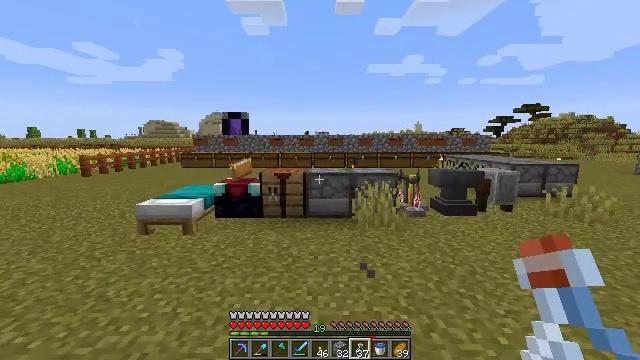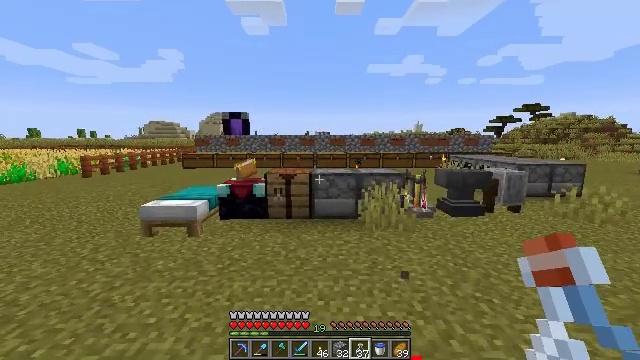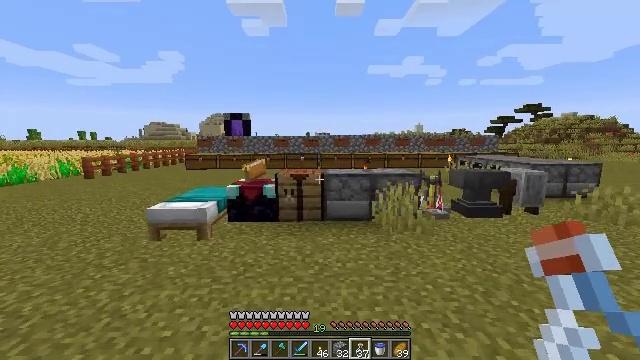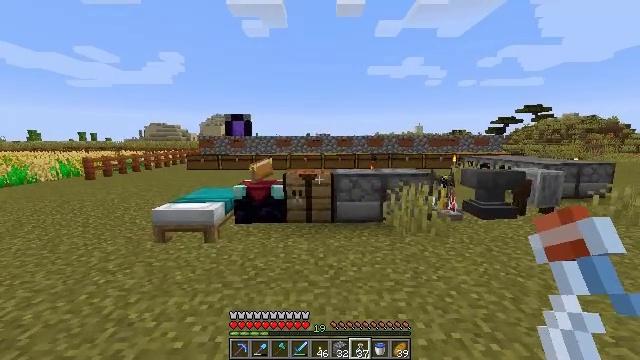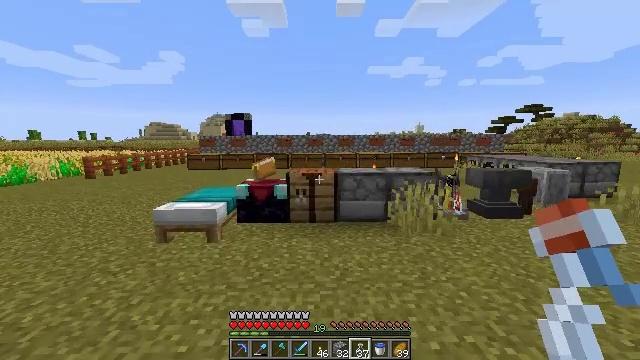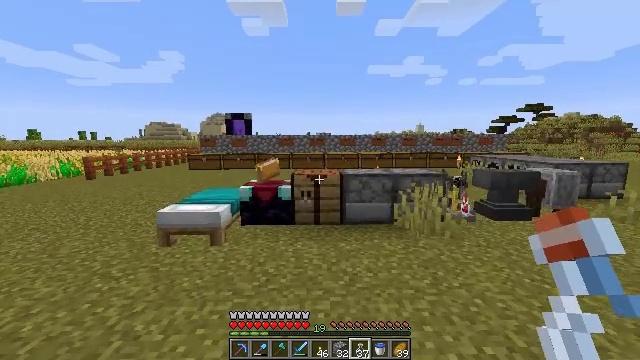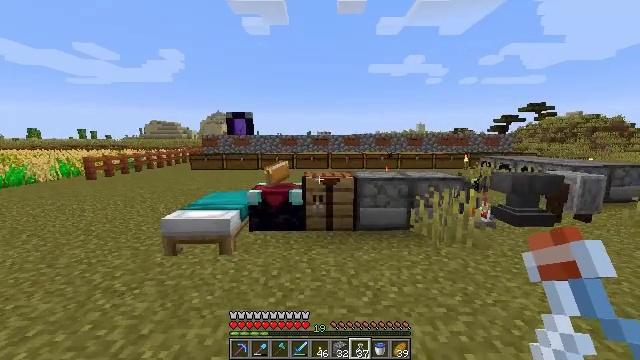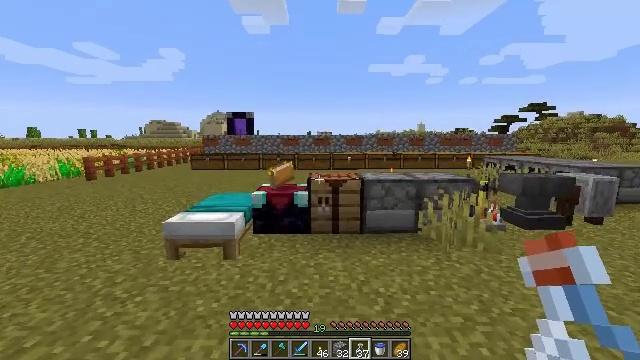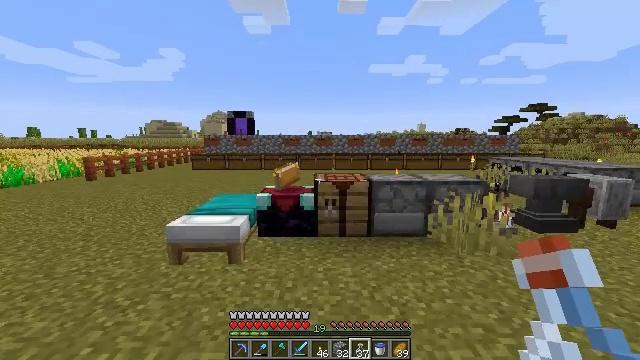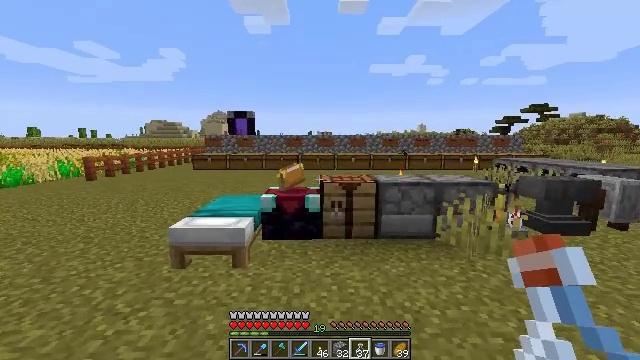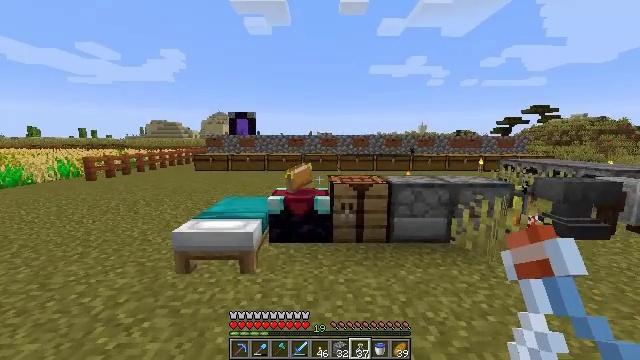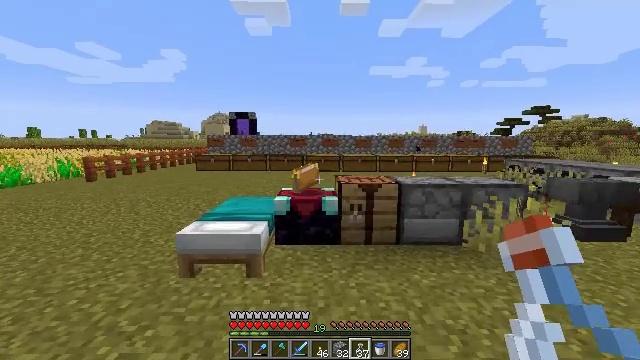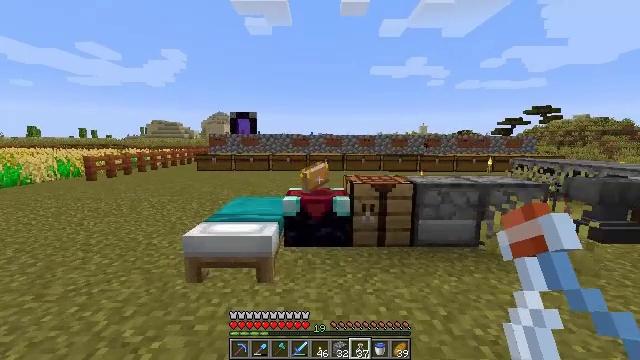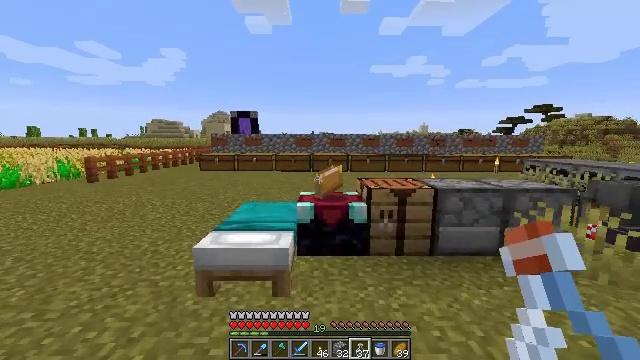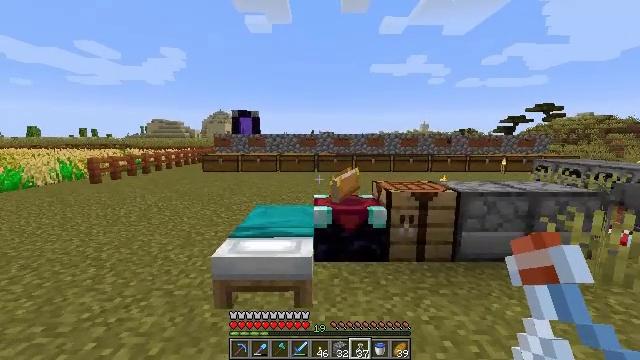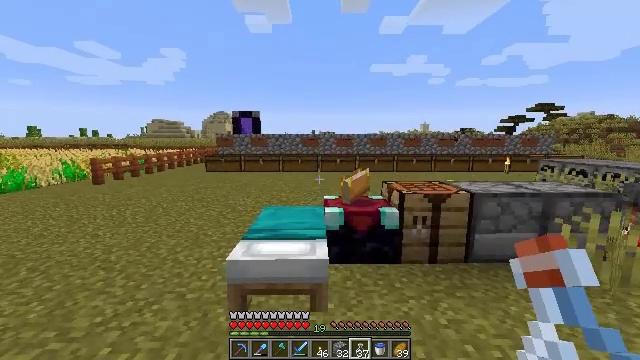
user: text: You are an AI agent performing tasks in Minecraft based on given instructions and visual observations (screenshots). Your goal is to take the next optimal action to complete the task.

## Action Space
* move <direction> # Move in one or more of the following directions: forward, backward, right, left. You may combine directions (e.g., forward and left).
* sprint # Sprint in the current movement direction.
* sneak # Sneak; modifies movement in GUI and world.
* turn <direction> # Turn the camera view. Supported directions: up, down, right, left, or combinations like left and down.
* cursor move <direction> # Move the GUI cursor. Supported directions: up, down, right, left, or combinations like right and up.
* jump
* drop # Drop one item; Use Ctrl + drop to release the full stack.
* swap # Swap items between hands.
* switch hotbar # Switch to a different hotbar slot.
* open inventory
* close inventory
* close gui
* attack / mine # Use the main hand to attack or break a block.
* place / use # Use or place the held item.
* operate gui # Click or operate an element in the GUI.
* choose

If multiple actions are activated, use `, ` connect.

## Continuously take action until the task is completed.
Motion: motion action
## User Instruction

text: Remove a glass bottle from the inventory.
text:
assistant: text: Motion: move forward and move left
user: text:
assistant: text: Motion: move forward and move left
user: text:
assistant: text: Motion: move forward and move left
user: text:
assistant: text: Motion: move forward and move left
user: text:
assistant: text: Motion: move forward and move left
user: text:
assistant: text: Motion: move forward and move left
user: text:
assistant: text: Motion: move forward and move left
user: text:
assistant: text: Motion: move forward and move left
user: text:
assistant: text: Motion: move forward and move left
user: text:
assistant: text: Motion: move forward and move left
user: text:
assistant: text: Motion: move forward and move left
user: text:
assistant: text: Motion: move forward and move left
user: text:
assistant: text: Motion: move forward and move left
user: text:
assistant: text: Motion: move left
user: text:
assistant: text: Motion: move left
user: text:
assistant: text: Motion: move left
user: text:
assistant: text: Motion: move left
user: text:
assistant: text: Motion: move left
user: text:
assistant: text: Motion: move left
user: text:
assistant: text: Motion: move left
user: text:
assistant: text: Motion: move left
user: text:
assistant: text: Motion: move left
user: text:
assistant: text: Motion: move left
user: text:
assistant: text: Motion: move forward and move left
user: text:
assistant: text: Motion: move forward and move left
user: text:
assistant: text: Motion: move forward and move left
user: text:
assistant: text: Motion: move forward and move left
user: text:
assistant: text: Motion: move forward and move left
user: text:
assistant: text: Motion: move forward and move left
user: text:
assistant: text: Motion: move forward and move left